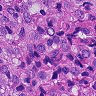
Metastatic tissue present: yes